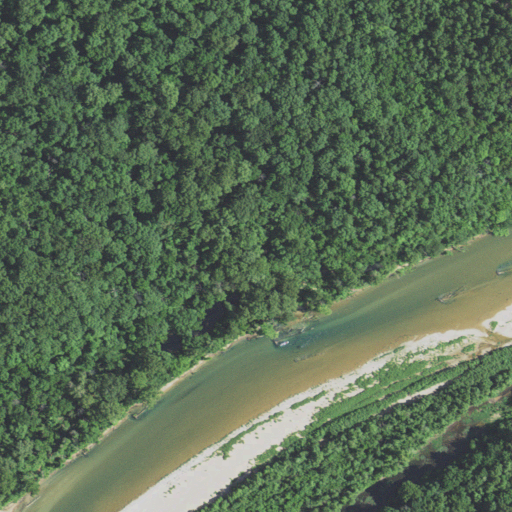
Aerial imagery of valley in Missouri named Angling Hollow containing deciduous forest, open water, woody wetlands, open development, mixed forest, herbaceous wetlands, and barren land